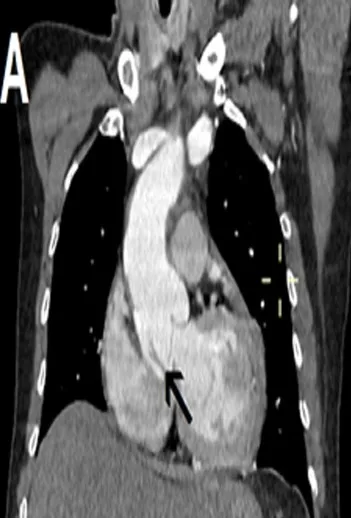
Aortic CT angiogram showing Stanford type A aortic dissection:. Coronal section showing intimal dissection flap (arrow), and ,pericardial effusion.
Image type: radiology (ct)